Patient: sex F, age 75
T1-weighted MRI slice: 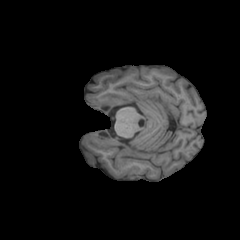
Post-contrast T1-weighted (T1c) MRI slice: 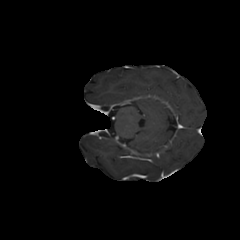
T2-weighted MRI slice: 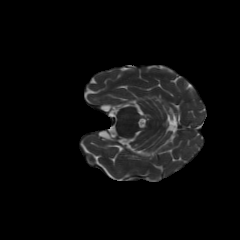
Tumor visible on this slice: no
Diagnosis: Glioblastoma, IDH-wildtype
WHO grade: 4